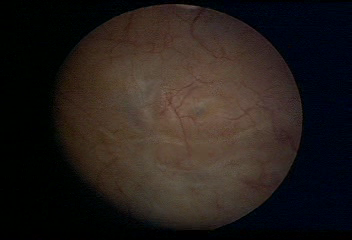
Modality: WLC
Class: Normal mucosa
Bladder cancer association: No